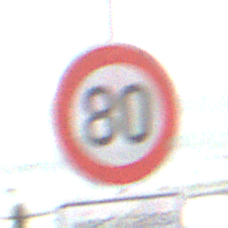
Verkehrszeichen: Geschwindigkeit80
Zusatzzeichen unten: ZeitangabenMitBeschraenkungAufWochentage7
Umgebung: Outdoor, Suburban
Tageszeit: MorningAfternoon
Wetter: PartlyCloudy
Licht: Natural
Jahreszeit: NotSpecified
Kontrast: HighContrast